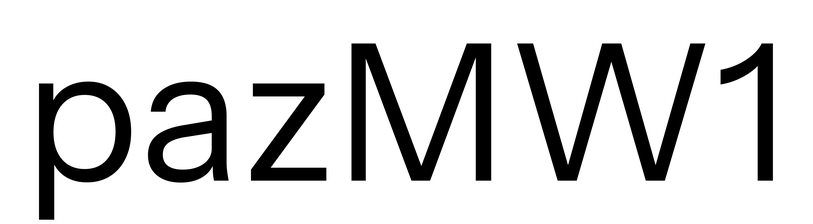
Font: InstrumentSans_Regular